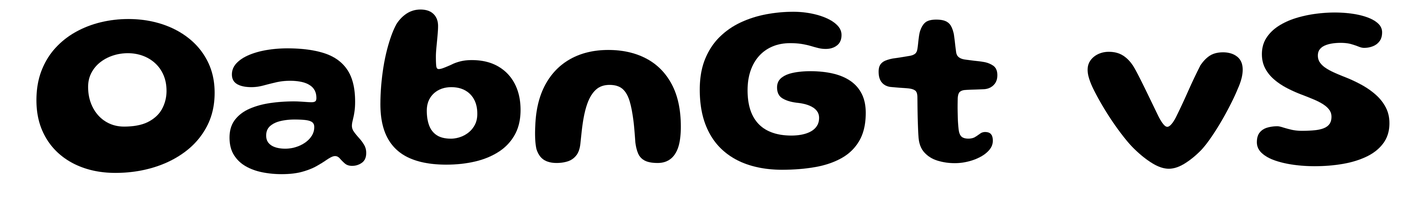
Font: Gluten_SemiBold